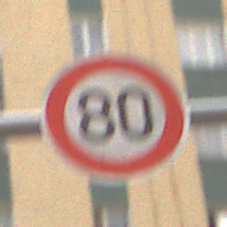
Verkehrszeichen: Geschwindigkeit80
Umgebung: Outdoor, Urban
Tageszeit: MorningAfternoon
Wetter: Overcast
Licht: Natural
Jahreszeit: NotSpecified
Kontrast: LowContrast